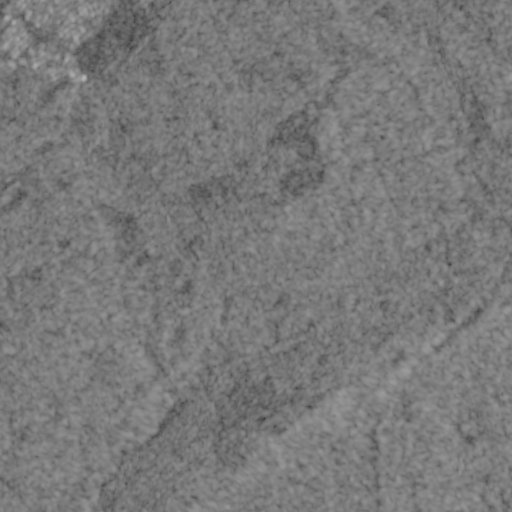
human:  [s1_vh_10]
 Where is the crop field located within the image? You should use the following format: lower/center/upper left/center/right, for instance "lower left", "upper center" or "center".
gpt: The crop field is located in the upper left of the image.
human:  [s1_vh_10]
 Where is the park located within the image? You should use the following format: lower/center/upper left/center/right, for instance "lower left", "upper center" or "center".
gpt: The park is located in the upper left of the image.
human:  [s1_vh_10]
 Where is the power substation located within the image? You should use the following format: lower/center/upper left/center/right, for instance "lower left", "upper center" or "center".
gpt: The power substation is located in the upper left of the image.
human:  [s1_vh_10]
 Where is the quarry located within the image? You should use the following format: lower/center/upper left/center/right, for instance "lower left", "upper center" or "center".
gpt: The quarry is located in the upper right of the image.
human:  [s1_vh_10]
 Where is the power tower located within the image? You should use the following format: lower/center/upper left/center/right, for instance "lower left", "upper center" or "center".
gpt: There is no power tower in the image.

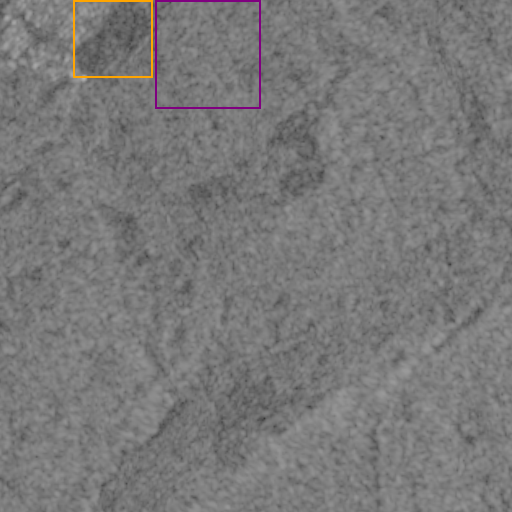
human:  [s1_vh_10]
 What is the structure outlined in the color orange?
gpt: The structure outlined in orange is a crop field.
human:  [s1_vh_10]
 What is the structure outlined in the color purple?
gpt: The structure outlined in purple is a park.
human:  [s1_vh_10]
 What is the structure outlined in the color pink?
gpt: There is no pink outline.